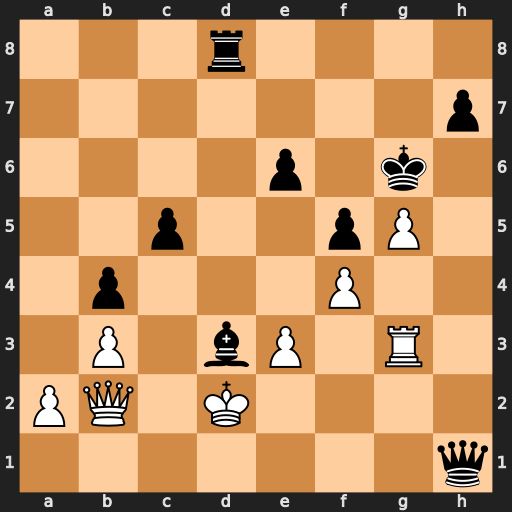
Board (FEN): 3r4/7p/4p1k1/2p2pP1/1p3P2/1P1bP1R1/PQ1K4/7q
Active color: w
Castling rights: -
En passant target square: -
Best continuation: Qf6+ Kh5 Qh6#